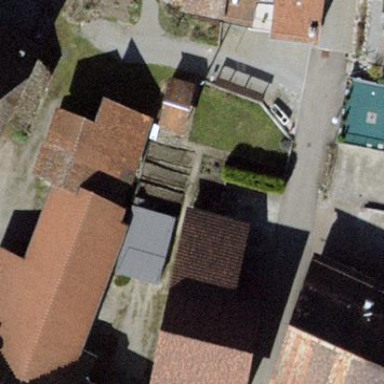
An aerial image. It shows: Gabled roof on farm auxiliary building.